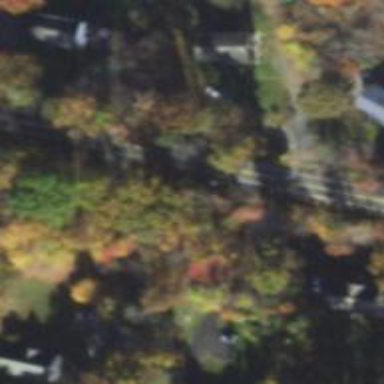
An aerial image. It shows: Driveway leading to service road.